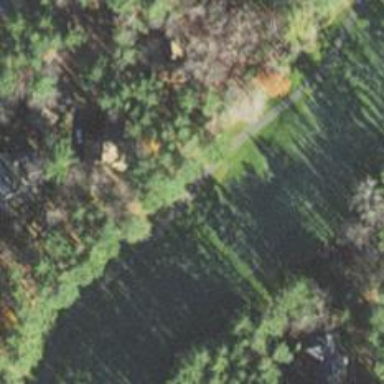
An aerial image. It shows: Asphalt path designated as golf cartpath.